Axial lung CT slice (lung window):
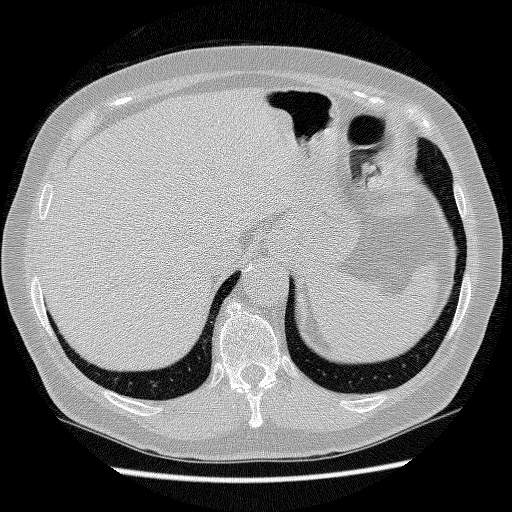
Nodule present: no